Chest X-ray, AP view. Patient: 27 years old, sex F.
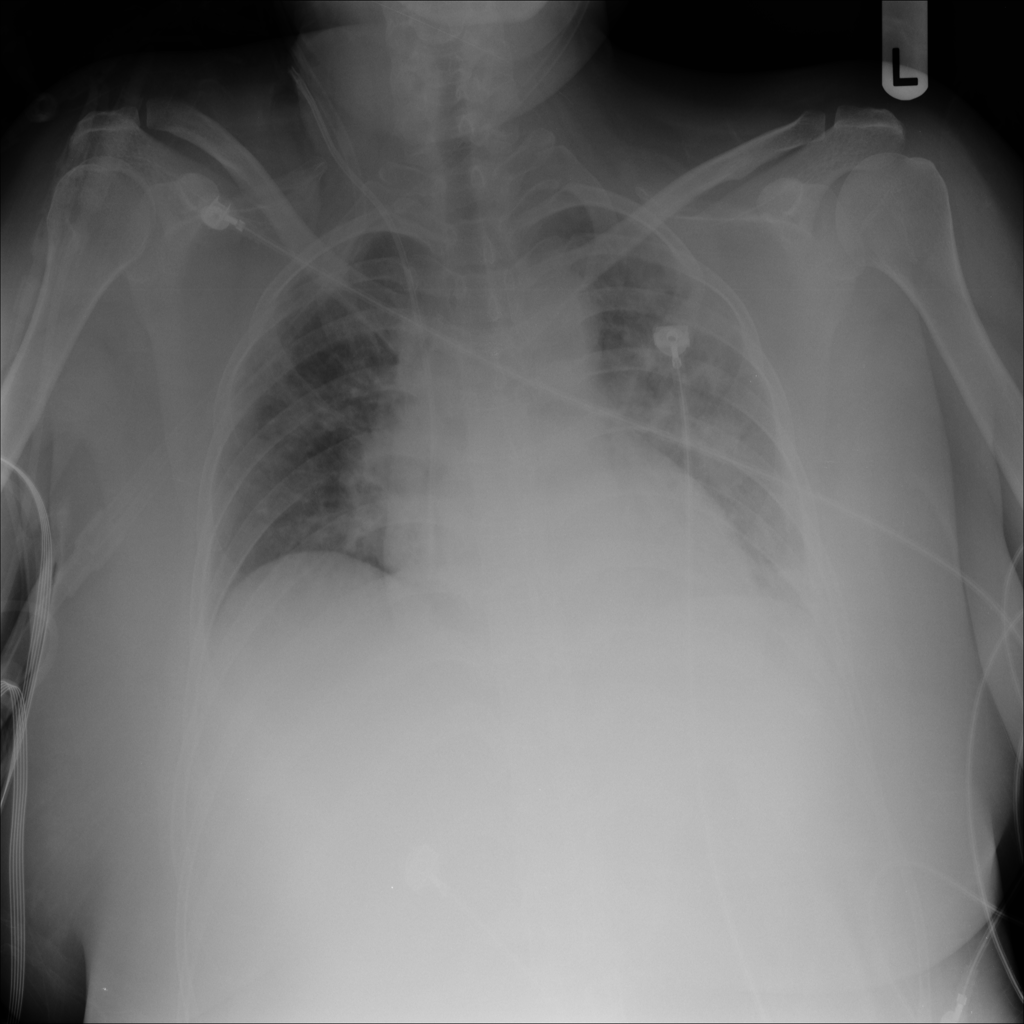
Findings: Pneumonia